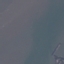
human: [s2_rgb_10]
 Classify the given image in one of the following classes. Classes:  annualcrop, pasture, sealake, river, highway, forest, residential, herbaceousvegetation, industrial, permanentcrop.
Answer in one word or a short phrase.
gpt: SeaLake